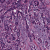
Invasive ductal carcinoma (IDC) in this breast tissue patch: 1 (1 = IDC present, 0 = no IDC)